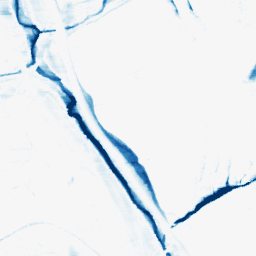
Category: morphological
Decomposition family: morphological_rect
Decomposition parameters: operation: closing
width: 20
height: 5
Upsampling method: sinc_hamming
Upsampling parameters: scale: 2
kernel_size: 16
Upsampling scale: 2